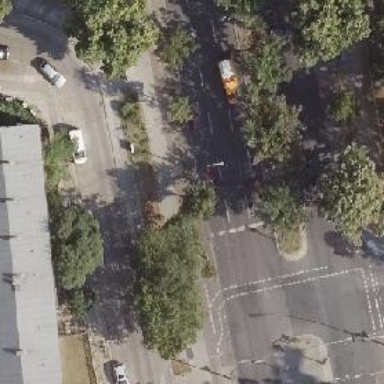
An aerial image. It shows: Road with traffic signals for signaling.